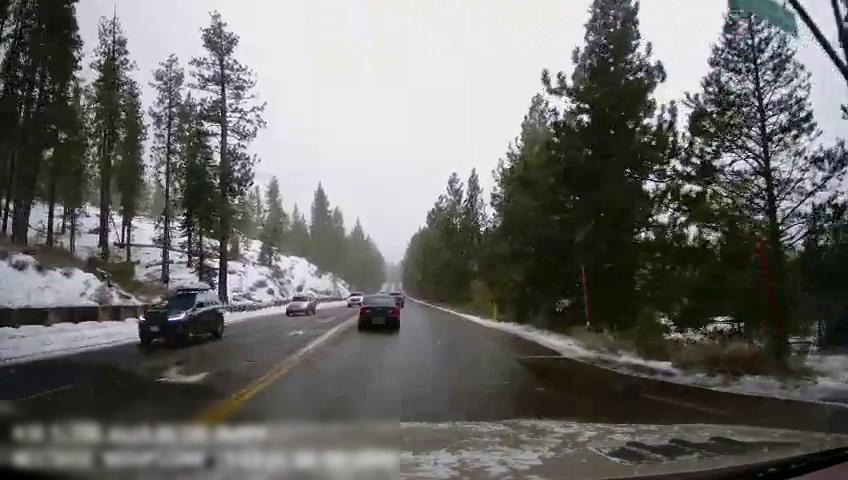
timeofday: Day
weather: Snowy
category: Drivable Space
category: Vehicles | Car
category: Vehicles | Car
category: Vehicles | SUV
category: Vehicles | Car
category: Vehicles | Car
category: Lanes | Opposite Lane
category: Lanes | Opposite Lane
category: Lanes | Opposite Lane
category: Lanes | Current Lane
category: Traffic | Signs